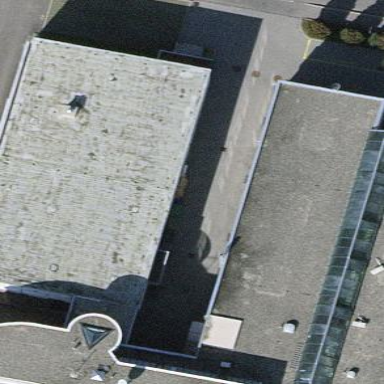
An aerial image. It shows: Office building.